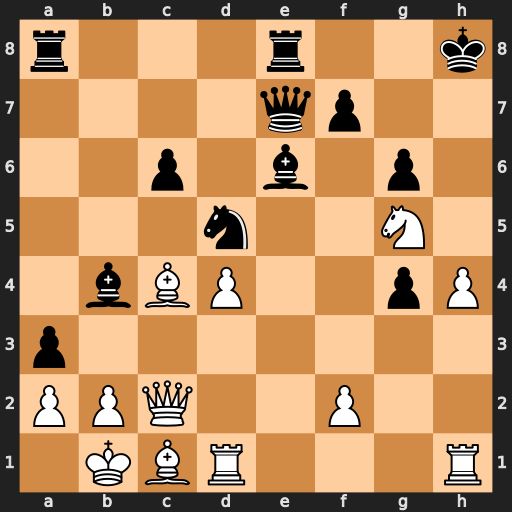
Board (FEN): r3r2k/4qp2/2p1b1p1/3n2N1/1bBP2pP/p7/PPQ2P2/1KBR3R
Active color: w
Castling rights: -
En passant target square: -
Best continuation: h5 Kg7 hxg6